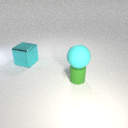
small green rubber cylinder below large cyan rubber sphere